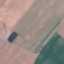
Land use / land cover: AnnualCrop